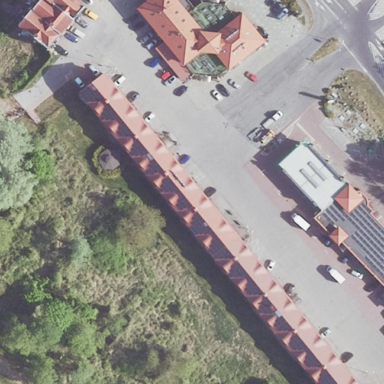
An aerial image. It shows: Retail area.